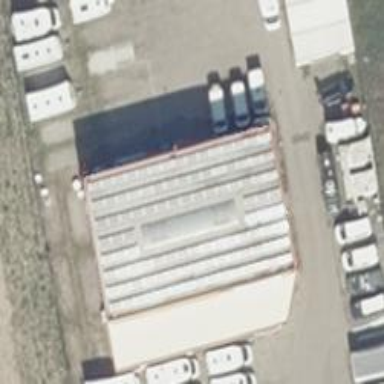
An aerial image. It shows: Caravan shop.